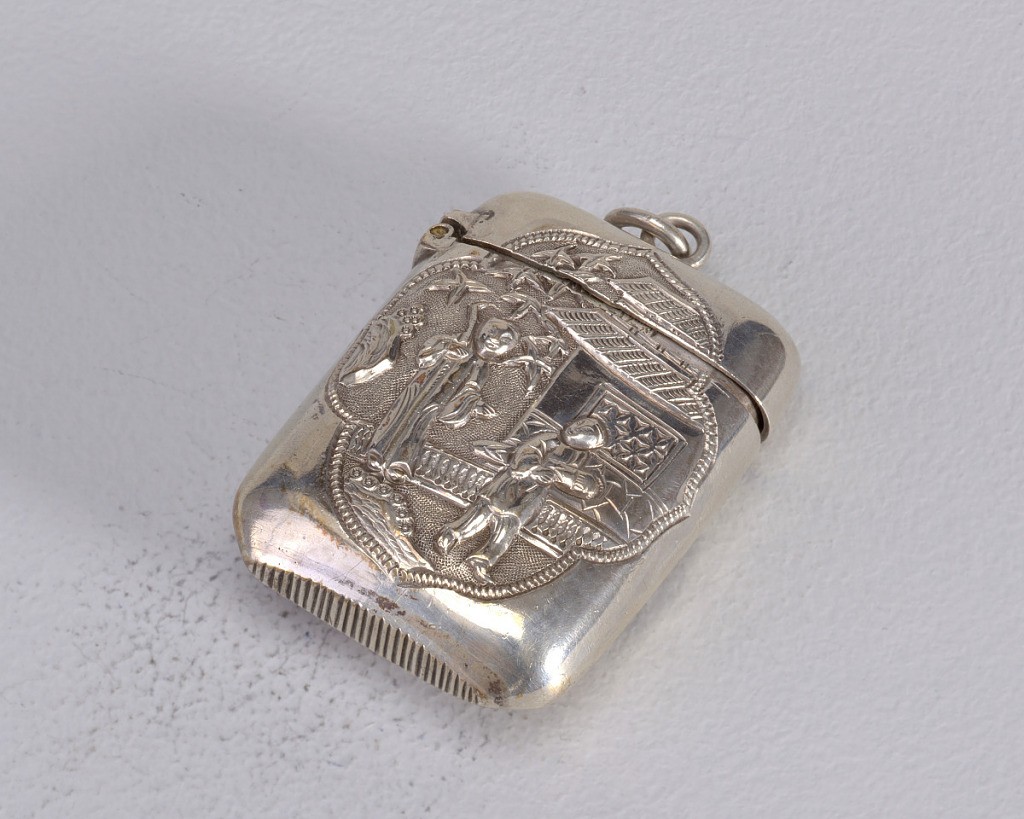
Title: Figures in Lotus-Shaped Reserve
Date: late 19th century
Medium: Silver
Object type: Matchsafe
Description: Rectangular, rounded sides and corners, featuring lotus-shaped reserve with Asian adult male and boy in garden setting, house in background, reverse features lotus-shaped reserve with plum blossoms. Link attached to lid at top, lid hinged on side. Striker on bottom.